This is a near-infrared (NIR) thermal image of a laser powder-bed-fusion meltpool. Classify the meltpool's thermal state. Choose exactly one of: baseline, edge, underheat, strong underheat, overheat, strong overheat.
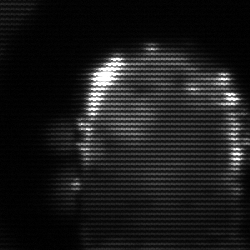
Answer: baseline